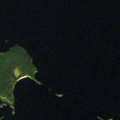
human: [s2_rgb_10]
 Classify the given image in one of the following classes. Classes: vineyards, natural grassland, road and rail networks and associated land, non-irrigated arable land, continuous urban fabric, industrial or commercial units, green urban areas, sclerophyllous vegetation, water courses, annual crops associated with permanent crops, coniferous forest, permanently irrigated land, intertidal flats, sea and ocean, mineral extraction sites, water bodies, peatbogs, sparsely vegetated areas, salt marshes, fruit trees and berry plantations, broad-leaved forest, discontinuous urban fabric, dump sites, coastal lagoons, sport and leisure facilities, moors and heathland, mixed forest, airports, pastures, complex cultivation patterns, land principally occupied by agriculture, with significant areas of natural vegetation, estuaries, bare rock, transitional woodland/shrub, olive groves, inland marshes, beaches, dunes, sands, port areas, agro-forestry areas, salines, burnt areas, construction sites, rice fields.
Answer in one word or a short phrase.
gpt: coniferous forest, water bodies